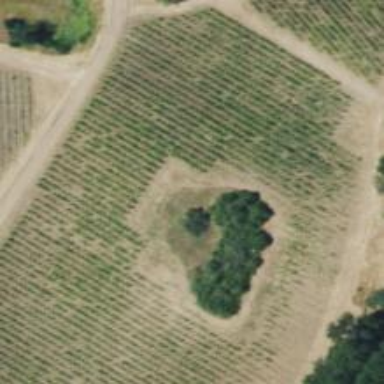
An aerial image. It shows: Vineyard.